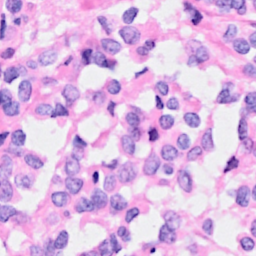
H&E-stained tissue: Breast